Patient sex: M
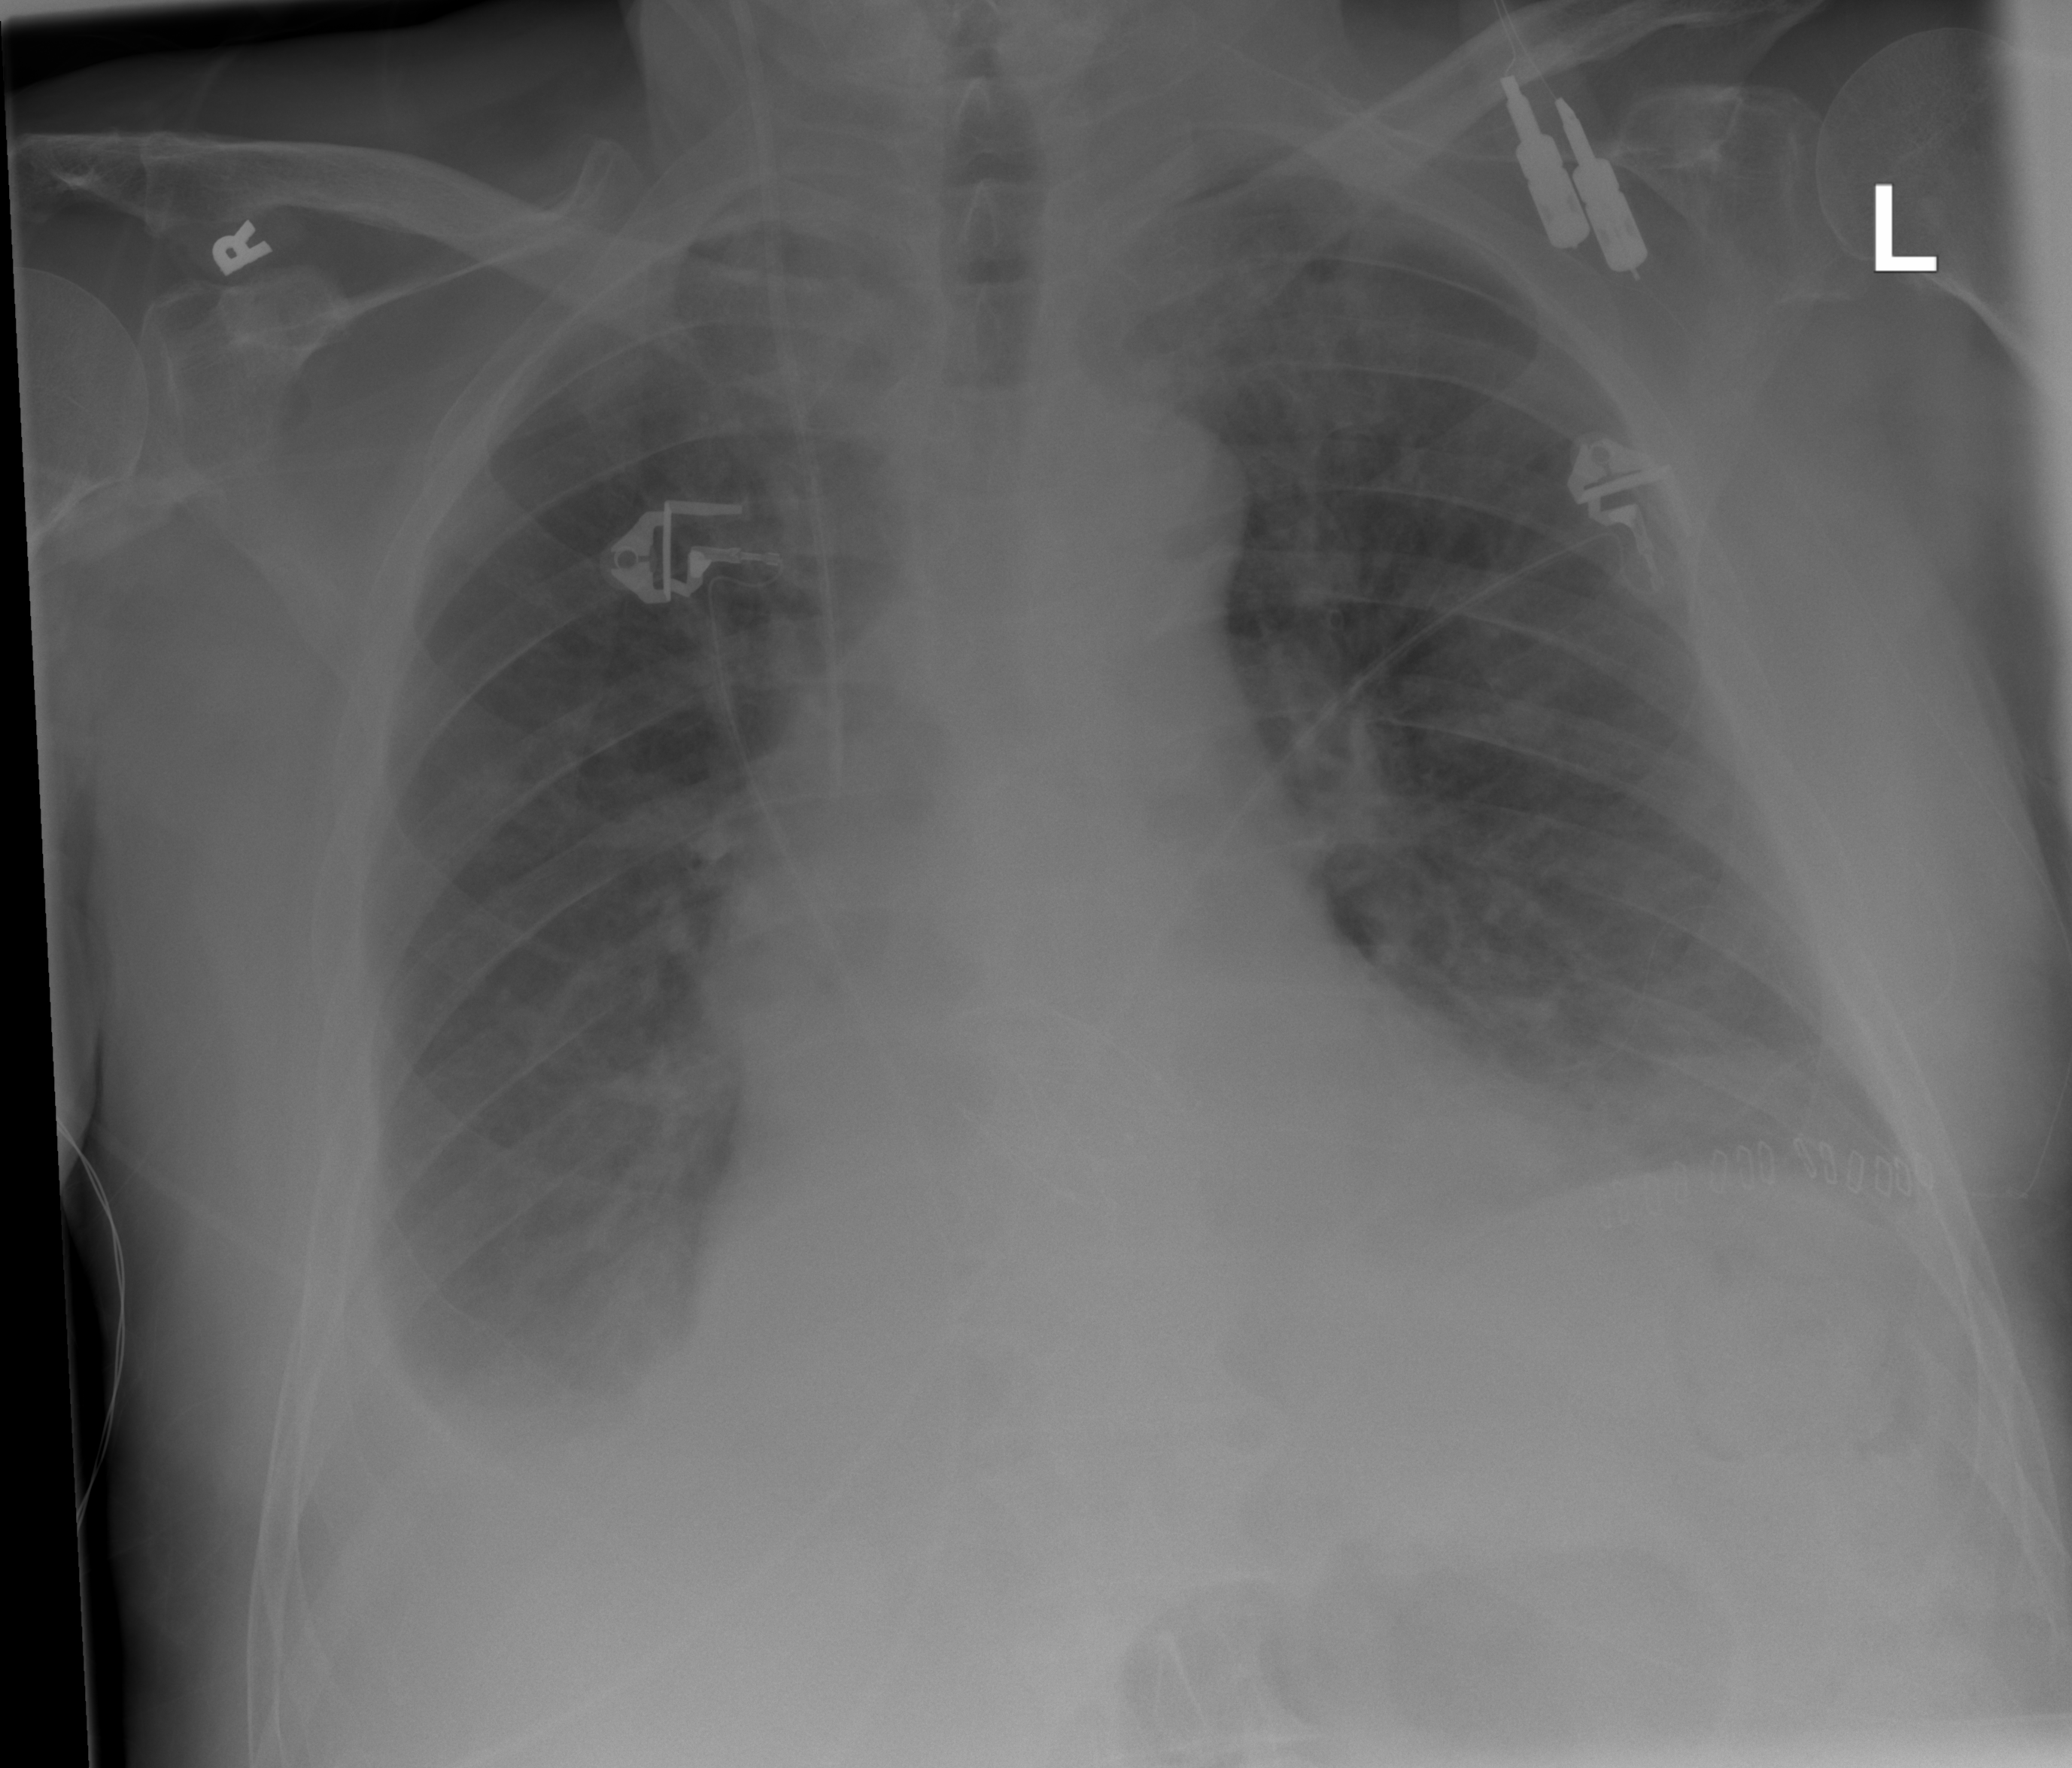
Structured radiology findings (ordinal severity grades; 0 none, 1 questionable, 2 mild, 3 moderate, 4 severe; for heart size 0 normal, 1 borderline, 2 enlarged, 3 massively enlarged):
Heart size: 2
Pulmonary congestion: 2
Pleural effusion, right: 2
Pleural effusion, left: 1
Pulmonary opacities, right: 0
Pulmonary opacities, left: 0
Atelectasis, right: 2
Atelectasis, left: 2